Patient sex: M
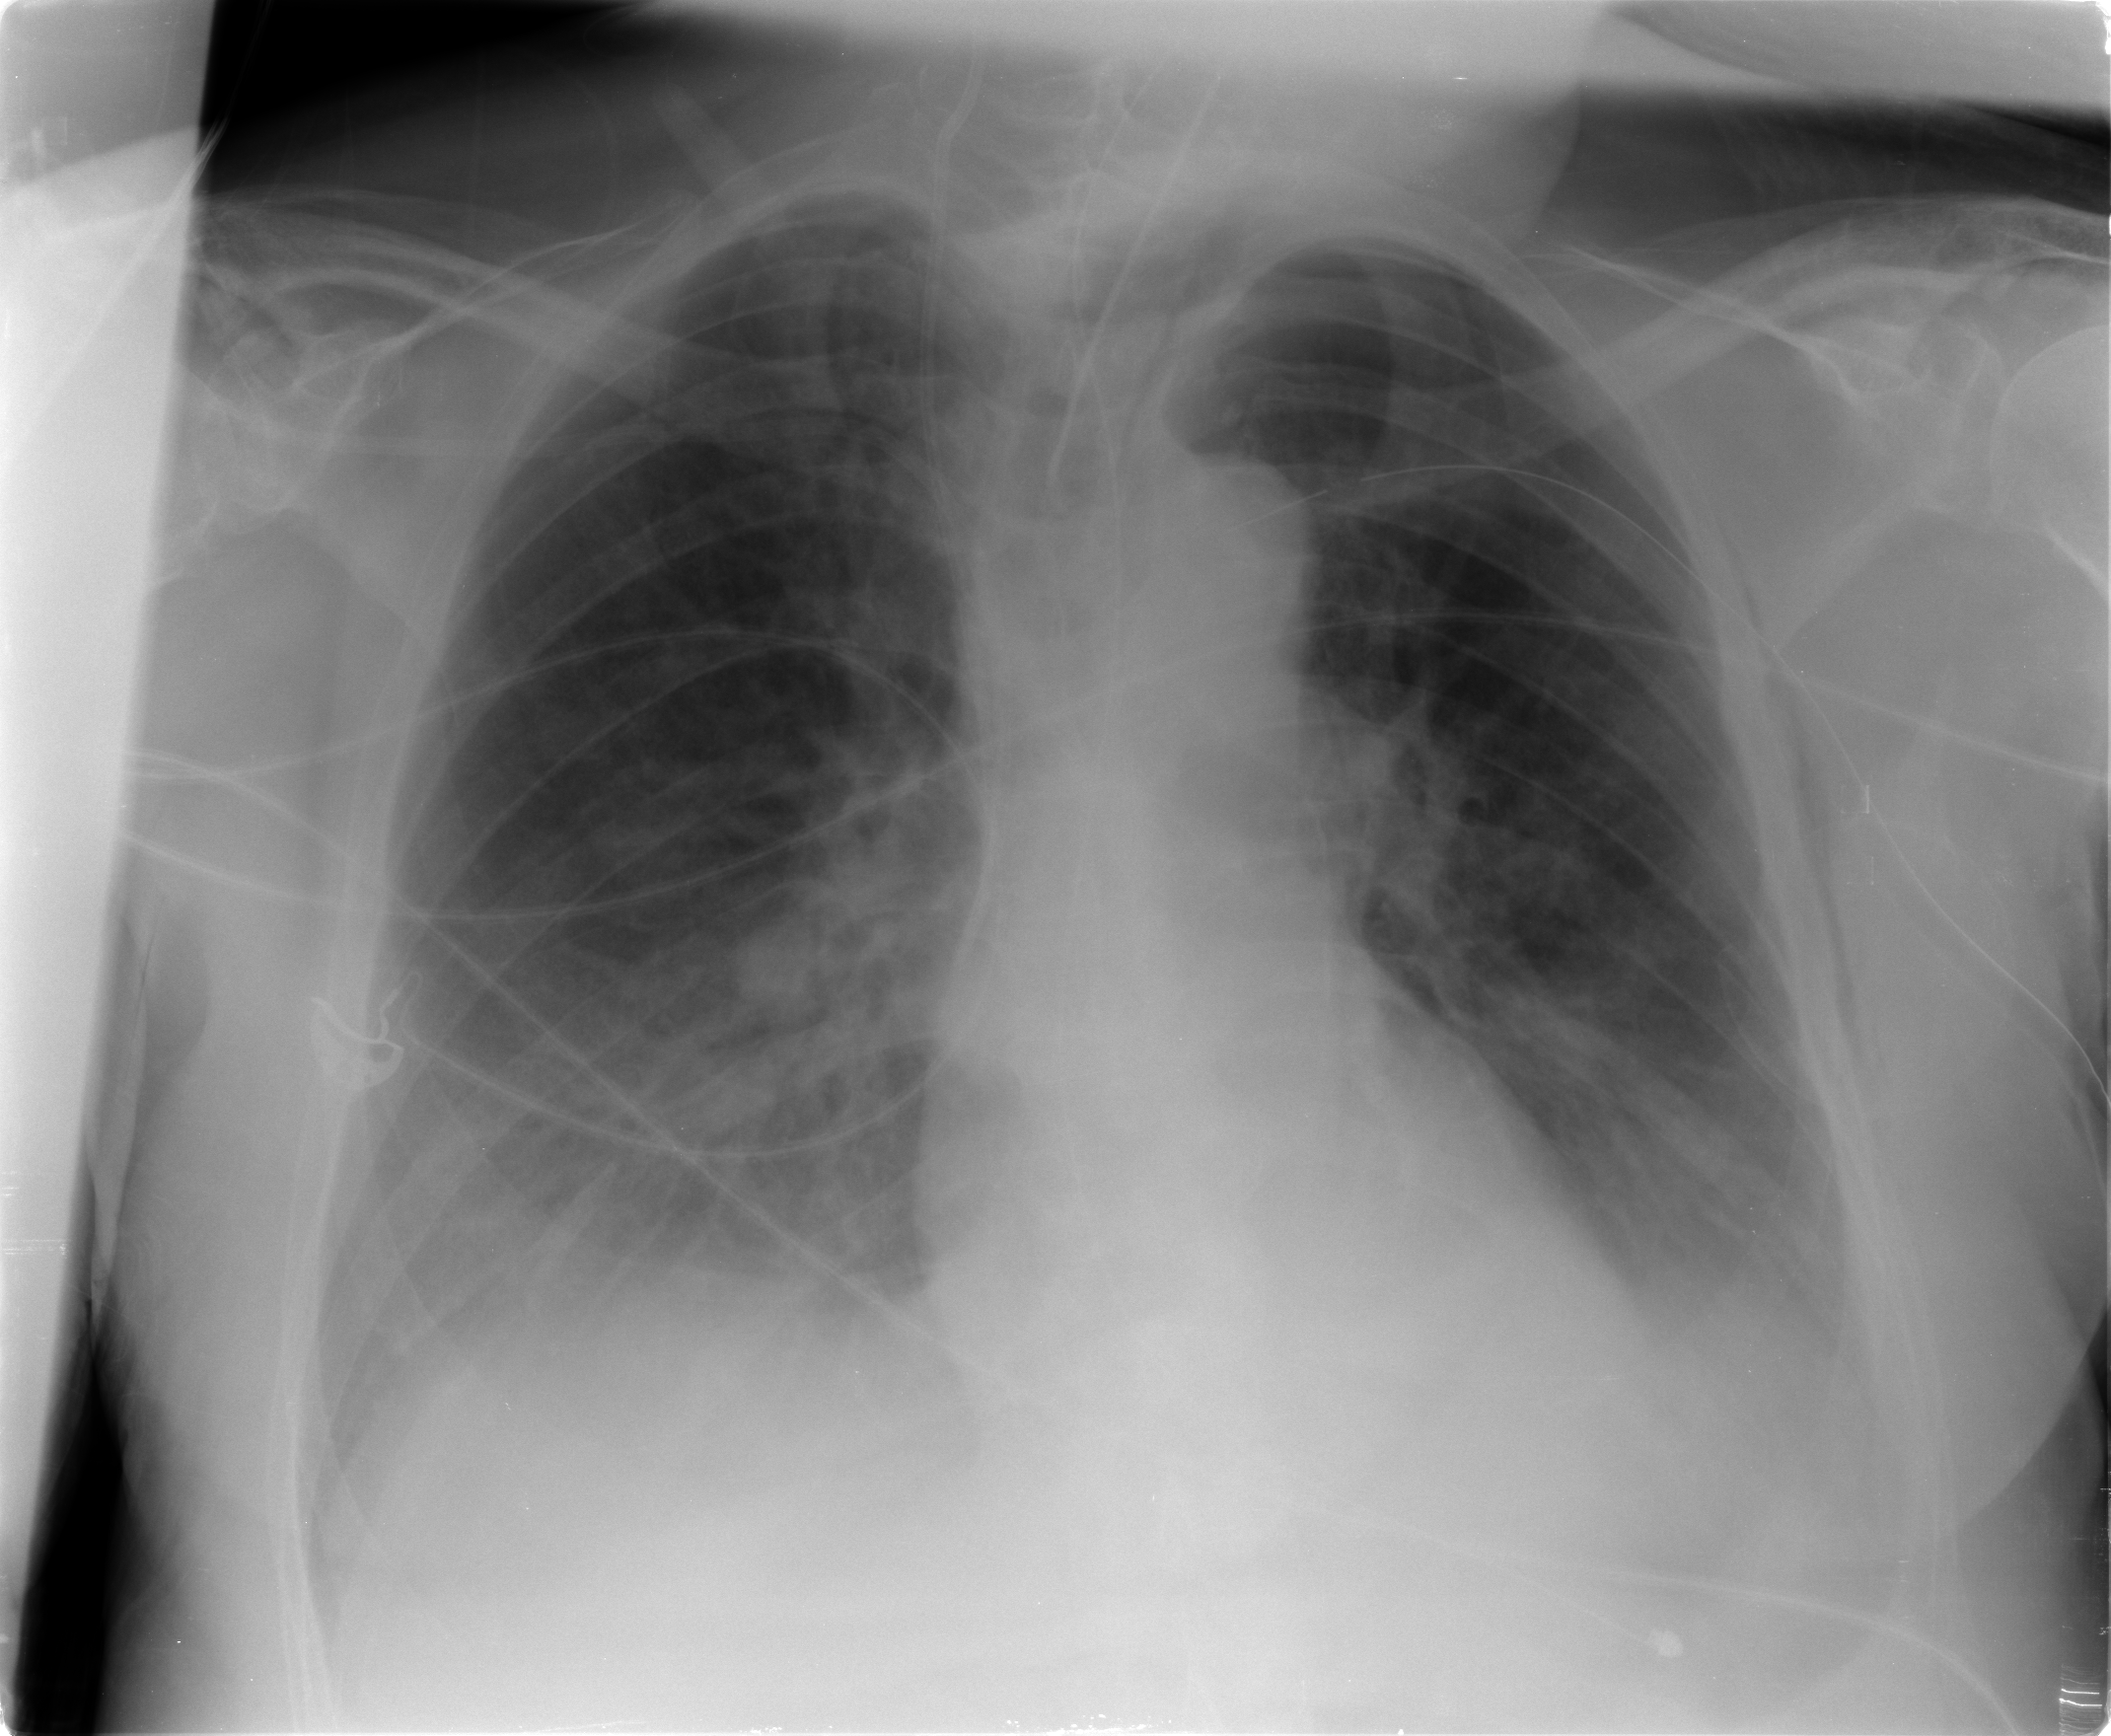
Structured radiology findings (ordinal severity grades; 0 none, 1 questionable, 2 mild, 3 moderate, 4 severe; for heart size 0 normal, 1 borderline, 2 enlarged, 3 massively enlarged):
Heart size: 0
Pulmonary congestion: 2
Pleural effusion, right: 2
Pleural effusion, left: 2
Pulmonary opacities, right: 1
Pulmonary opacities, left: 0
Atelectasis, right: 2
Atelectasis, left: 2